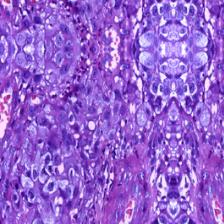
Diagnosis: OSCC